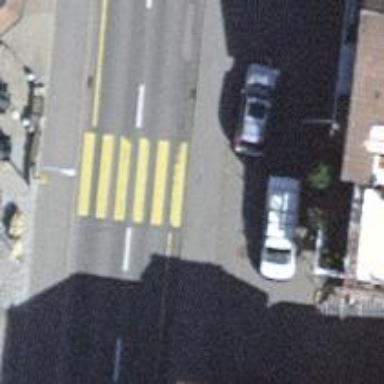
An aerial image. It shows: Uncontrolled zebra crossing on the road.